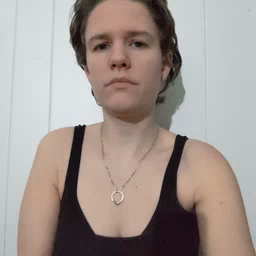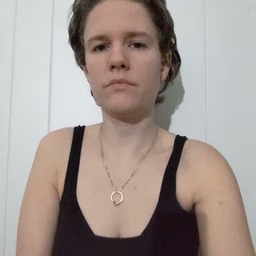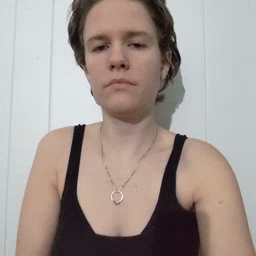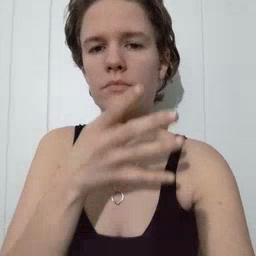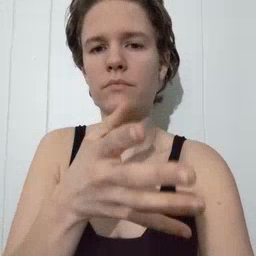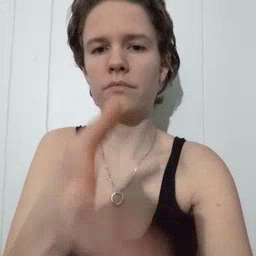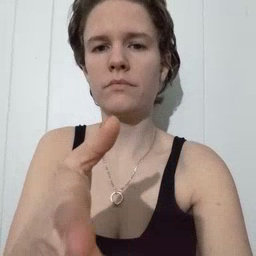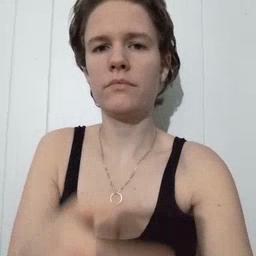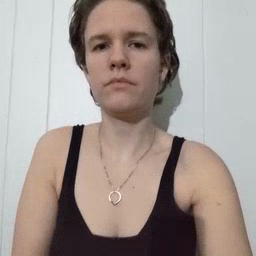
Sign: grandma